Question: Calculate the area of the circumscribed rectangle of each polygon according to its color, and then find the sum of the areas of these circumscribed rectangle. The final result only retains the sum of the areas and retains the integer.
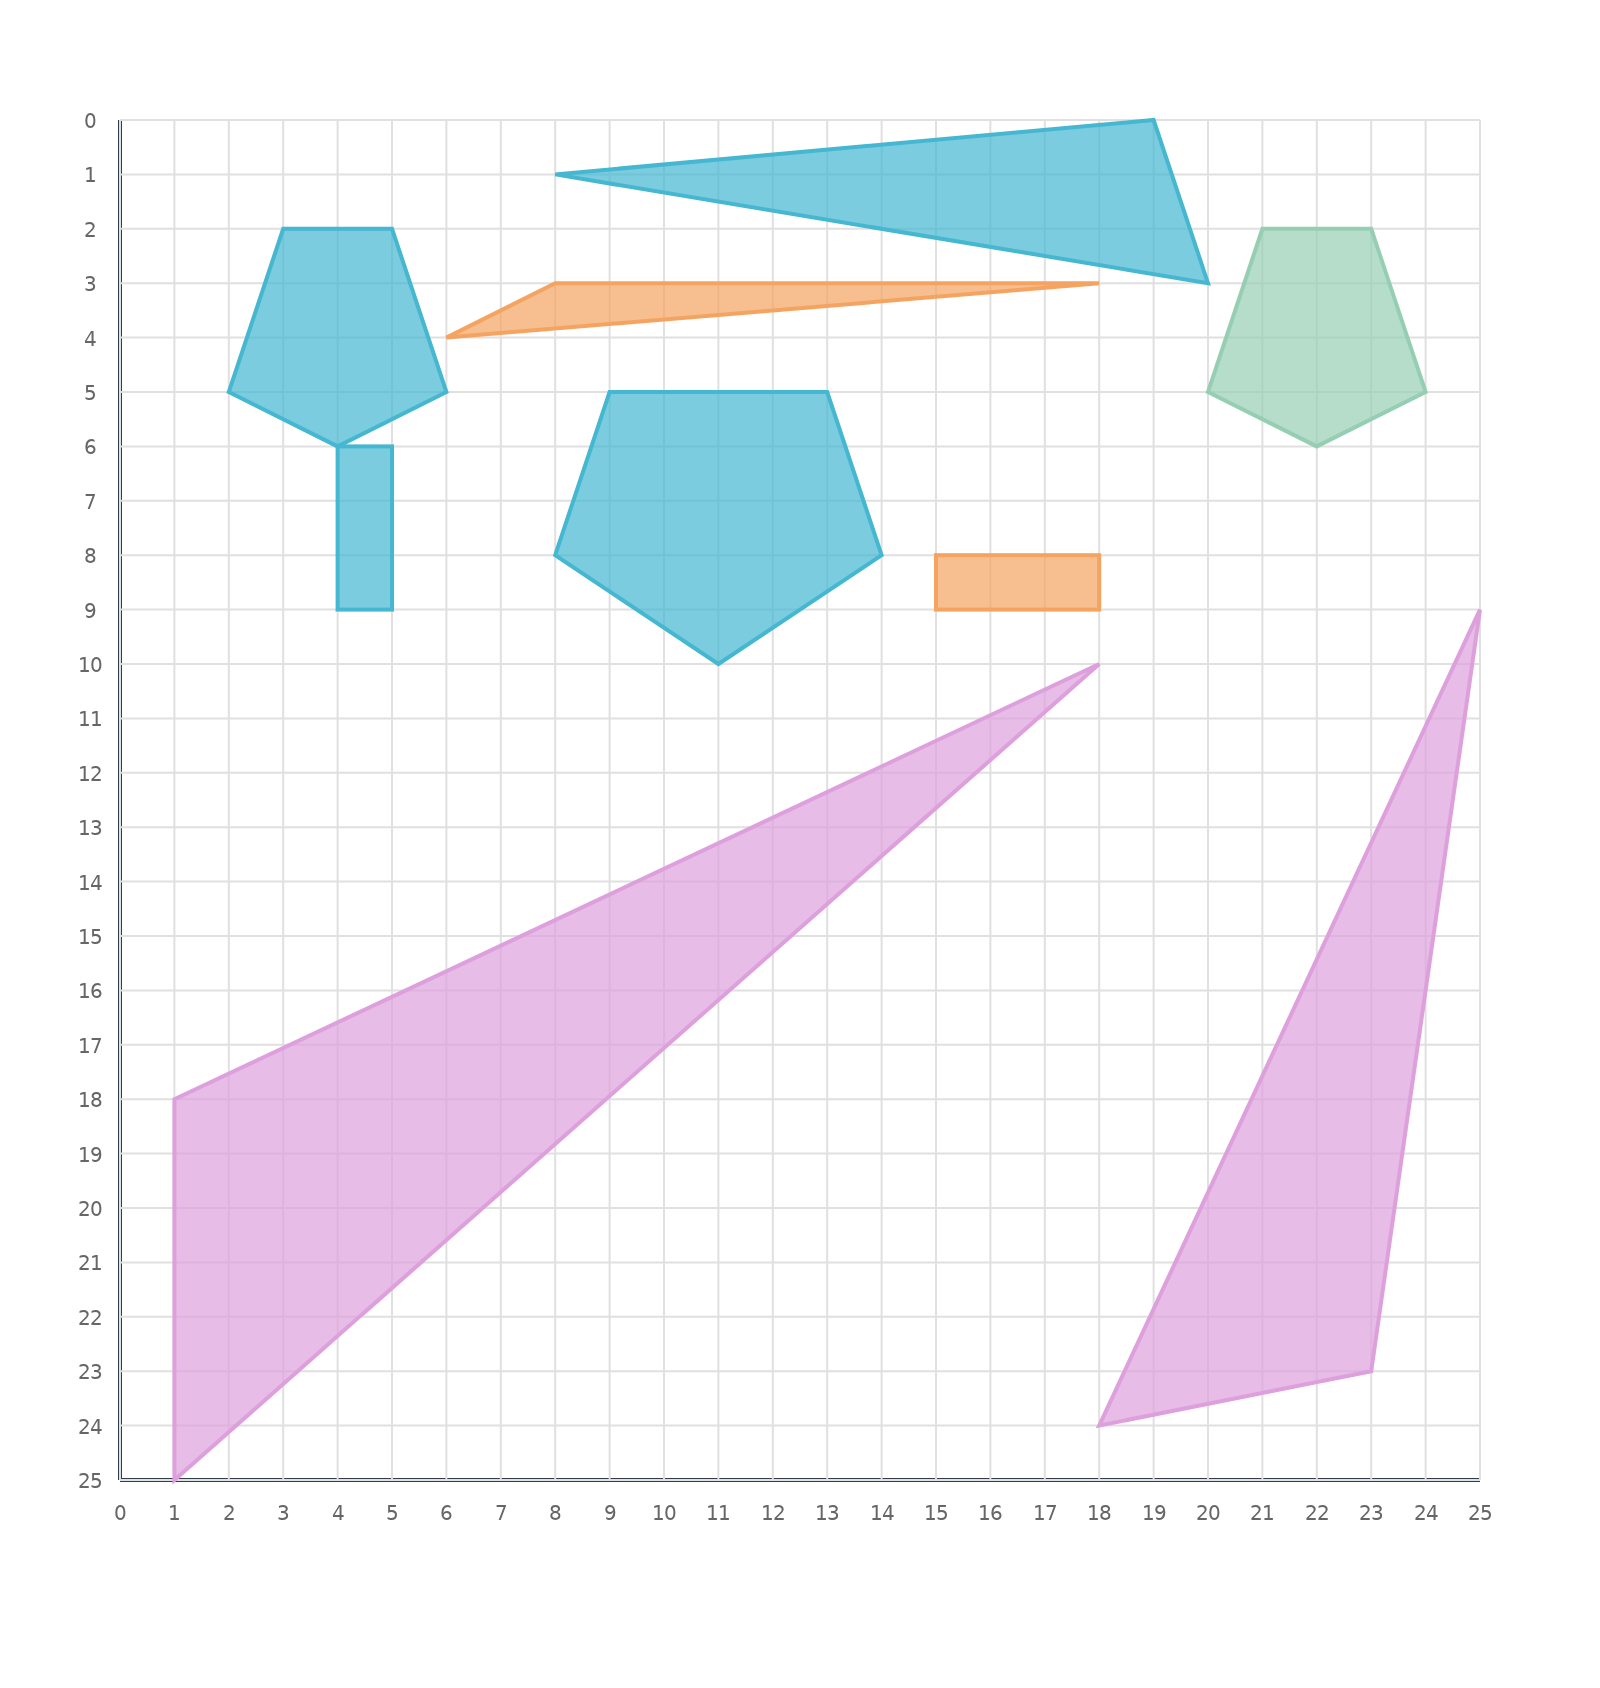
Answer: 652